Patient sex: F
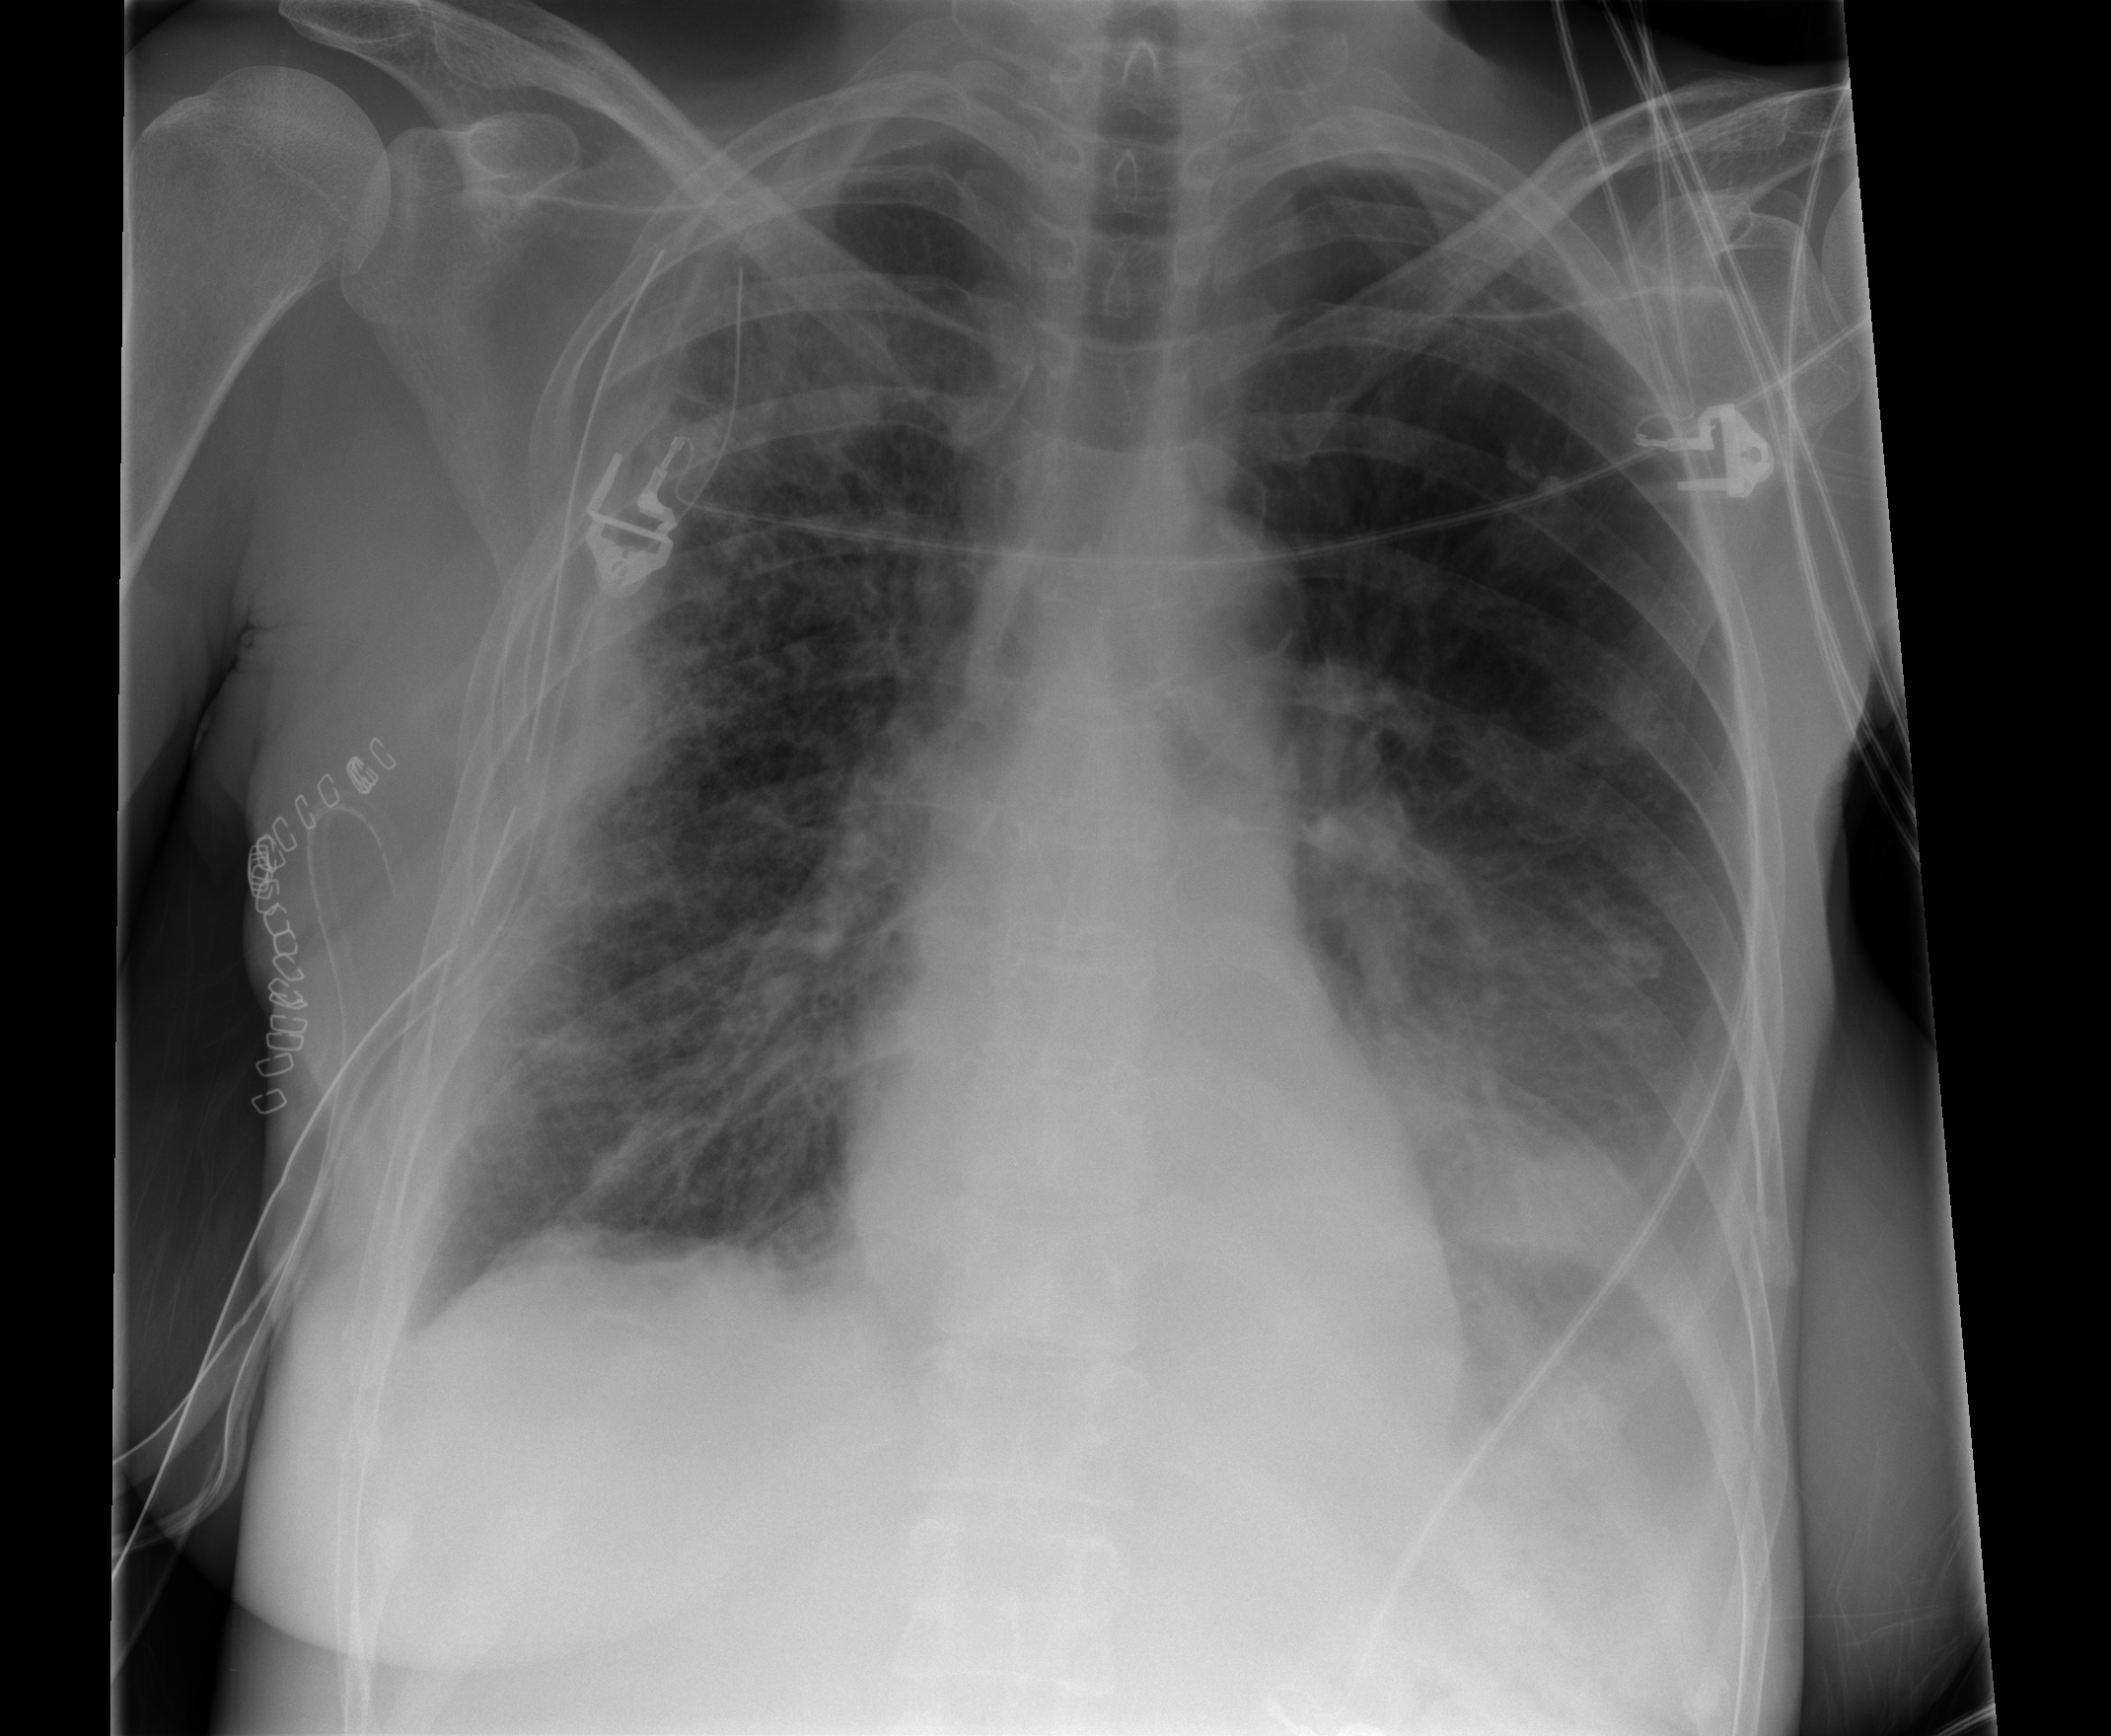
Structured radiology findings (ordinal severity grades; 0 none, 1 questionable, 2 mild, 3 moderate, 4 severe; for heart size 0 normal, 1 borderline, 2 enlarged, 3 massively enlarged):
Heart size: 0
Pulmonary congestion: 2
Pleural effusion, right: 0
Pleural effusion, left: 2
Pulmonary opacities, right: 0
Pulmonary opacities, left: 0
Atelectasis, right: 2
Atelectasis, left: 2